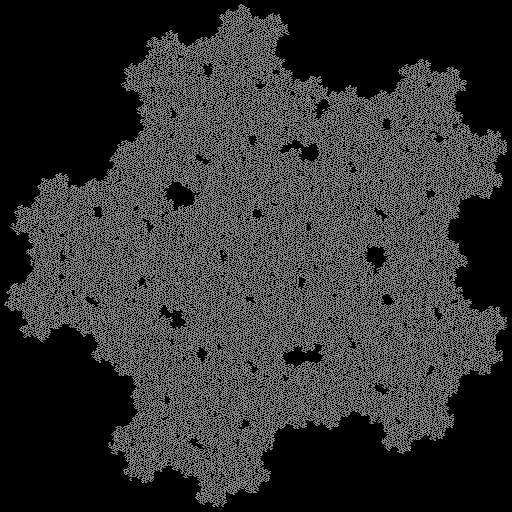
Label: mcWorter_pedigree